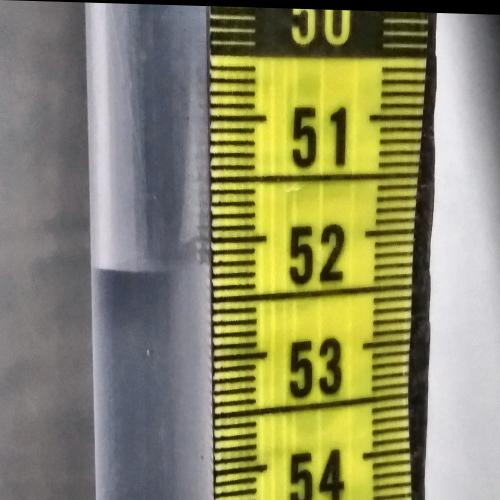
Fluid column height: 52.3 cm